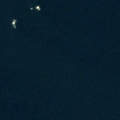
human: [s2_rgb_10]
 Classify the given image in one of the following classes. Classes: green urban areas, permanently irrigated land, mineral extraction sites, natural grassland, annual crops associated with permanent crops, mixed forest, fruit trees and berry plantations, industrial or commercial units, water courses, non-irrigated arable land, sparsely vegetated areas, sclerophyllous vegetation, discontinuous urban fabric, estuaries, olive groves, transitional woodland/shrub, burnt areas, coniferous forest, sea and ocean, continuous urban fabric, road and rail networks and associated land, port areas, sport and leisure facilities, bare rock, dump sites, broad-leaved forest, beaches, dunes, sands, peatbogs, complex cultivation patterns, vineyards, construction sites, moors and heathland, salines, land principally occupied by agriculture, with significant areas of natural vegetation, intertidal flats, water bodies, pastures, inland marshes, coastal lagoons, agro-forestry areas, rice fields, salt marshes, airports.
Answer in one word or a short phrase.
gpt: sea and ocean